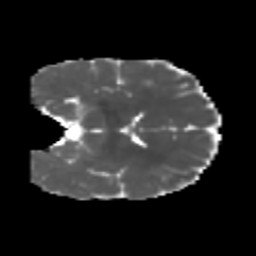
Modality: MD
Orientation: coronal
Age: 6
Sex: male
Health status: healthy